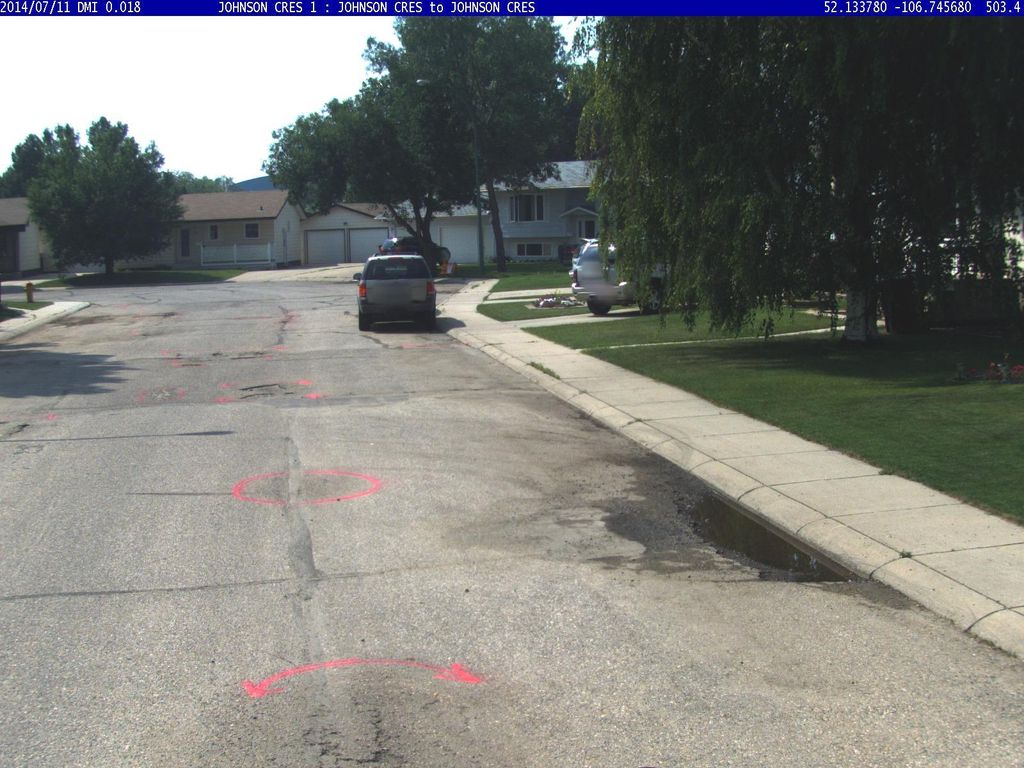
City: saskatoon